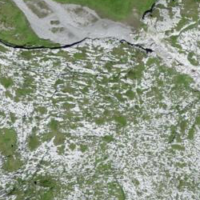
EUNIS habitat code: 31
Species observed at this site:
Hedysarum hedysaroides